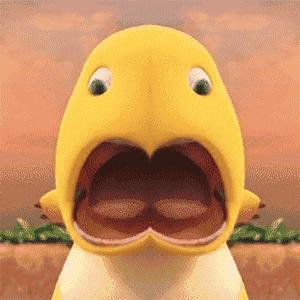
Label: nailong